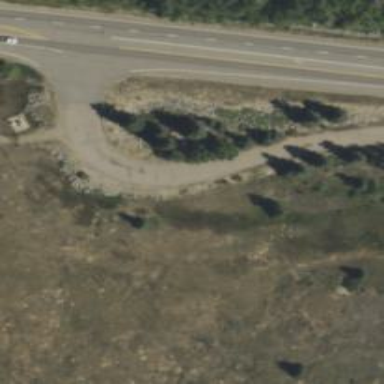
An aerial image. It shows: Unclassified road.